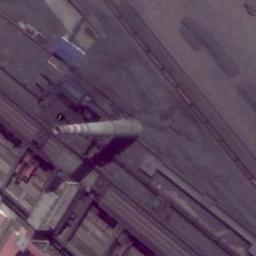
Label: thermal_power_station